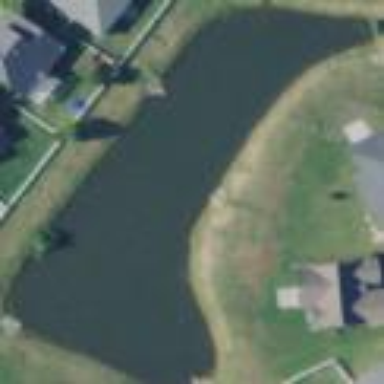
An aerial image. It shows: Serene pond surrounded by nature.